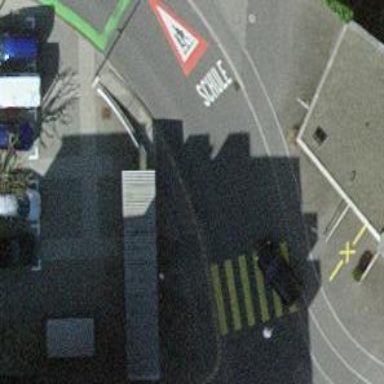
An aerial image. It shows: Zebra crossing on the road.